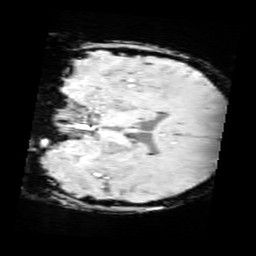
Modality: SWI
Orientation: coronal
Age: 11
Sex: male
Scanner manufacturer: siemens
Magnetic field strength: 3 T
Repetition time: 0.027 s
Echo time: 0.02 s